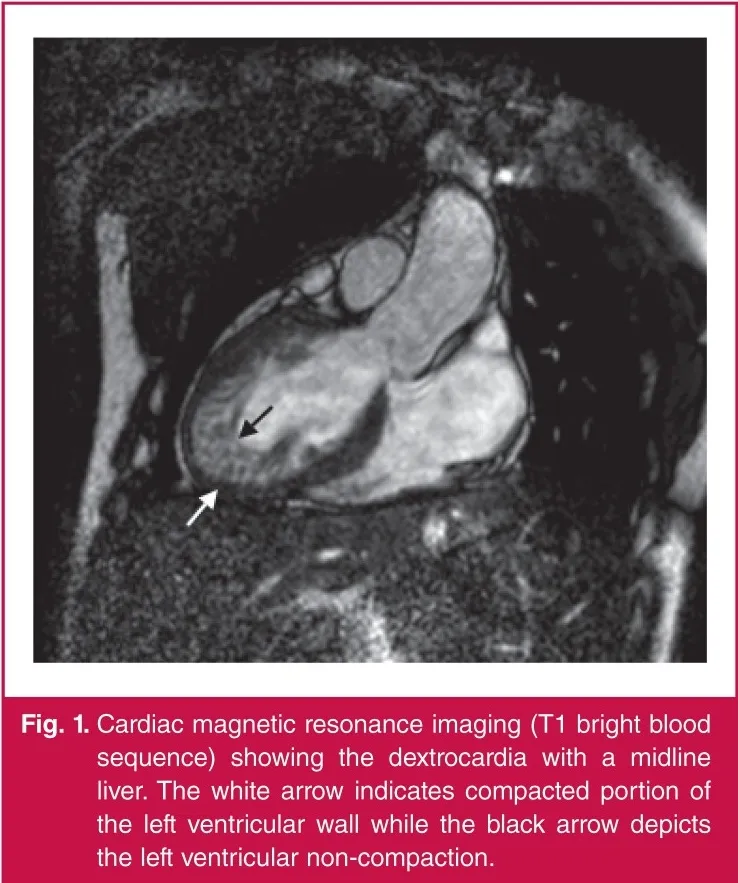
Cardiac magnetic resonance imaging (T1 bright blood sequence) showing the dextrocardia with a midline liver. The white arrow indicates compacted portion of the left ventricular wall while the black arrow depicts the left ventricular non-compaction.
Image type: radiology (mri)